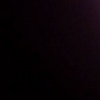
Label: space